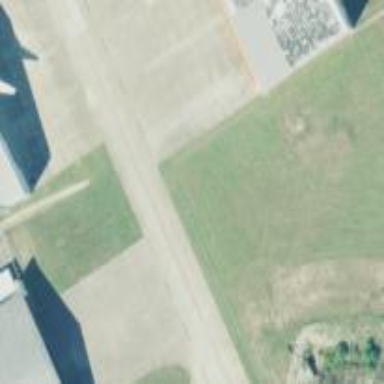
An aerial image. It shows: Apron at the airport.